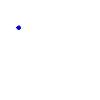
Particle: proton